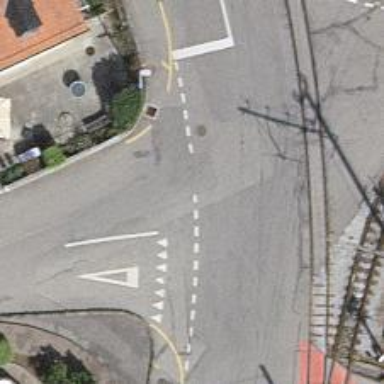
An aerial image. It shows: Road with "give way" sign.